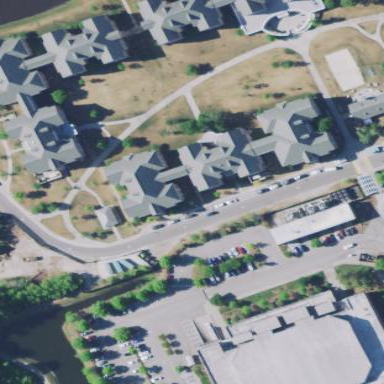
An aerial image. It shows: Dormitory building.